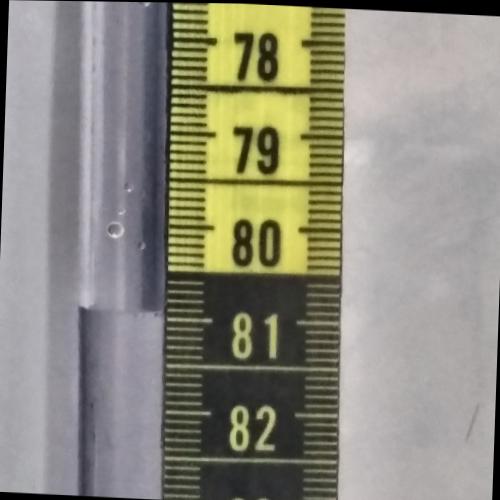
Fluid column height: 80.9 cm